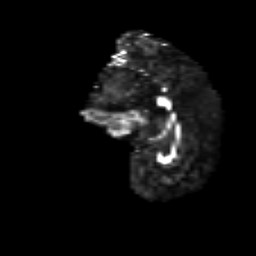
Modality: FA
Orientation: sagittal
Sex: female
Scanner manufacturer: siemens
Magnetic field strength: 3 T
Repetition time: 5 s
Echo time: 0.071 s